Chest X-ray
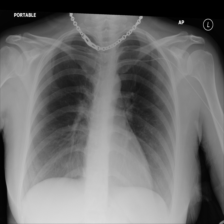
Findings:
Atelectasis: negative
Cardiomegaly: negative
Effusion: negative
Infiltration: negative
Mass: negative
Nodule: negative
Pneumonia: negative
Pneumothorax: negative
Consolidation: negative
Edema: negative
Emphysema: negative
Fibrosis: negative
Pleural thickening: negative
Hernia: negative